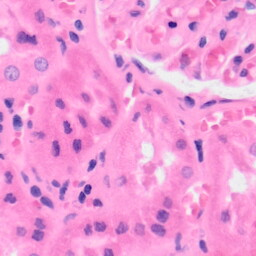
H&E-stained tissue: Kidney